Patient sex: F
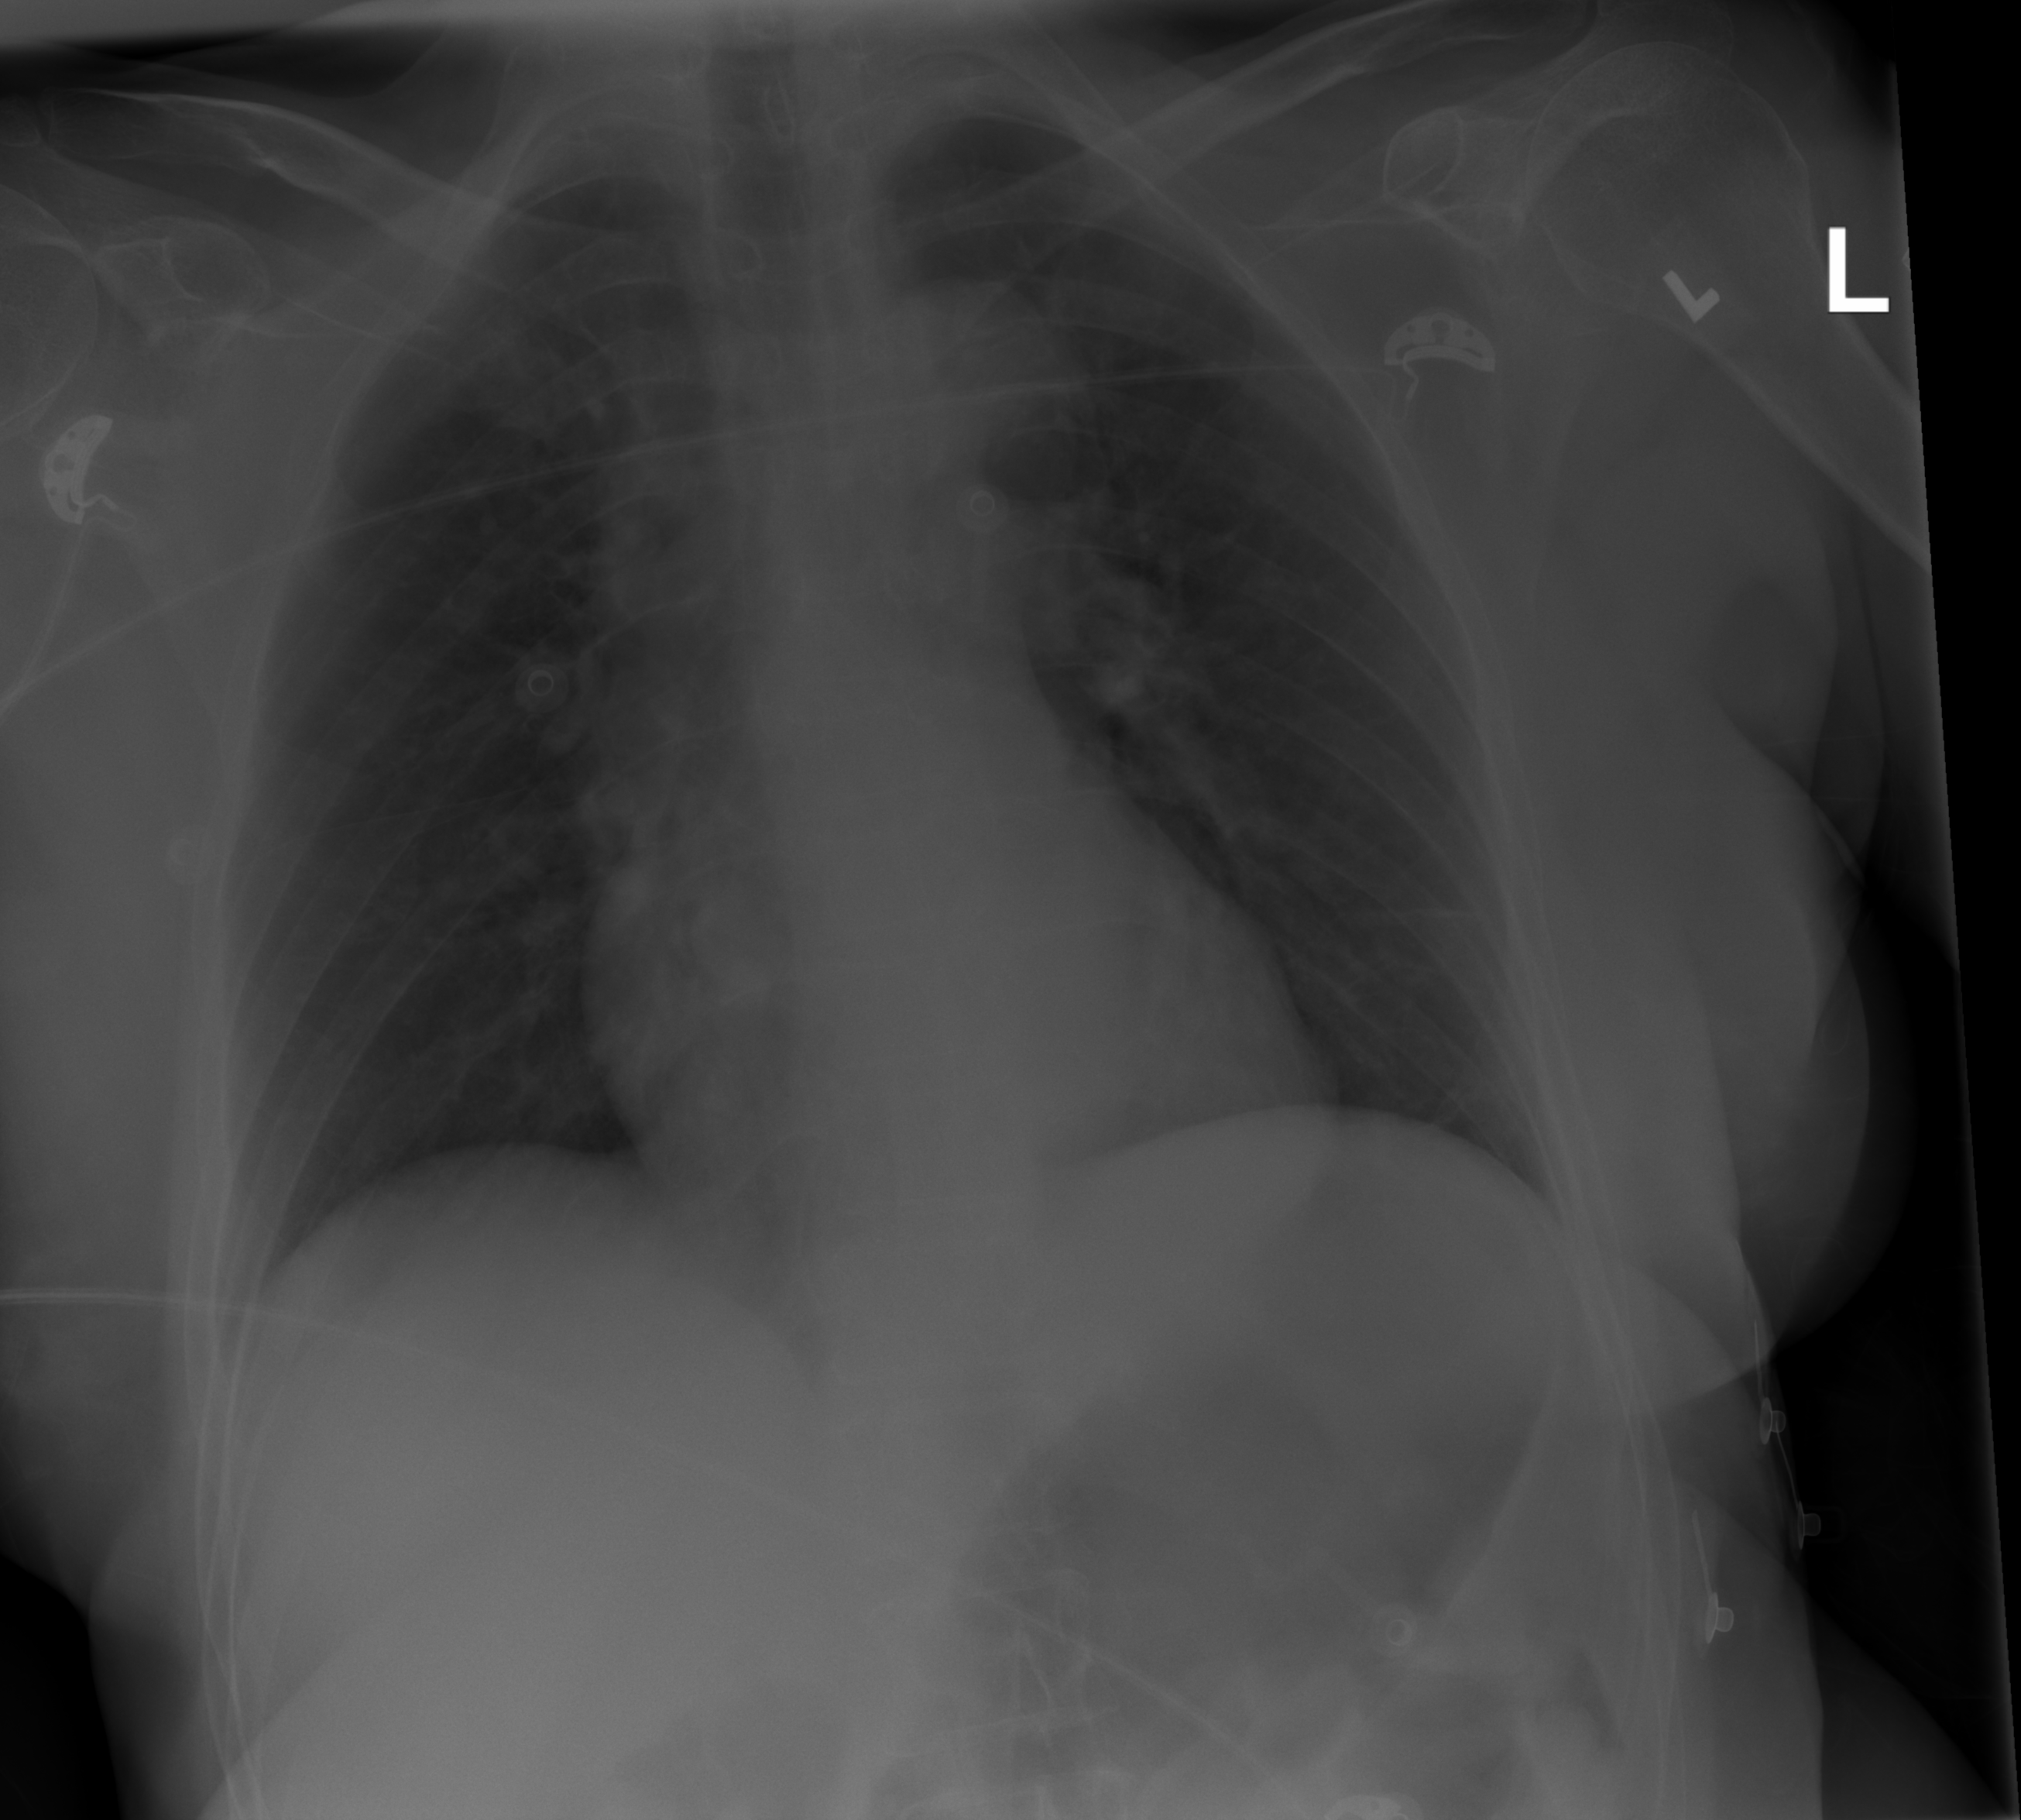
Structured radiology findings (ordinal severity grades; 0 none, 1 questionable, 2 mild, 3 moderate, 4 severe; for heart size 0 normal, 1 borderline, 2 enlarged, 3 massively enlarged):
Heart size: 0
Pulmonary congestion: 2
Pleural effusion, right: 0
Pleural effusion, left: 0
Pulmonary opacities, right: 0
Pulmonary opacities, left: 0
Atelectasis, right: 0
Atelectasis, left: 2